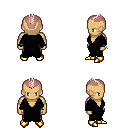
a pixel art fantasy rpg character, male body template, human, tanned skin, gray robe, metal pants, white blonde short mohawk hairstyle, bracelets, gold boots, four views (front, back, left, right), 2x2 character sprite sheet, small pixel art, hard edges, no anti-aliasing